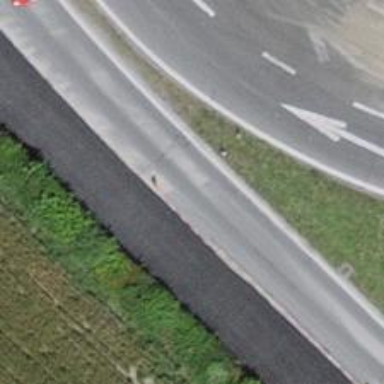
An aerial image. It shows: Asphalt motorway link.